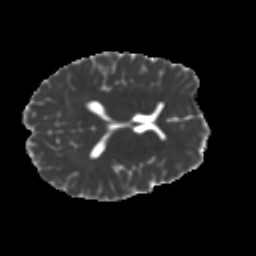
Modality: MD
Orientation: axial
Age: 20
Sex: male
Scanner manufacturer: ge
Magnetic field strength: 3 T
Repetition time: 7.8 s
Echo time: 0.0606 s